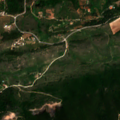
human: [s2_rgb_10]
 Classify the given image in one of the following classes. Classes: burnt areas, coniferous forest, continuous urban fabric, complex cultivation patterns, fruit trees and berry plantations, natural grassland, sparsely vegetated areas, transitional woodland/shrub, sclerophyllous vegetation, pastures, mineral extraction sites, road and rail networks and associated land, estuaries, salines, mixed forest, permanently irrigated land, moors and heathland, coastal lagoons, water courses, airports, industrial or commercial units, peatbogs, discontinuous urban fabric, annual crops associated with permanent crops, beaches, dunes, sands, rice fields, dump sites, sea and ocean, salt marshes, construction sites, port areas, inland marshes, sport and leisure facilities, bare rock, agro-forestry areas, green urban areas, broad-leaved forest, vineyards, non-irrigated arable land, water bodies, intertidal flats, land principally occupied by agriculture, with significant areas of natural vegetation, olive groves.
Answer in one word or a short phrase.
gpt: continuous urban fabric